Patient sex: M
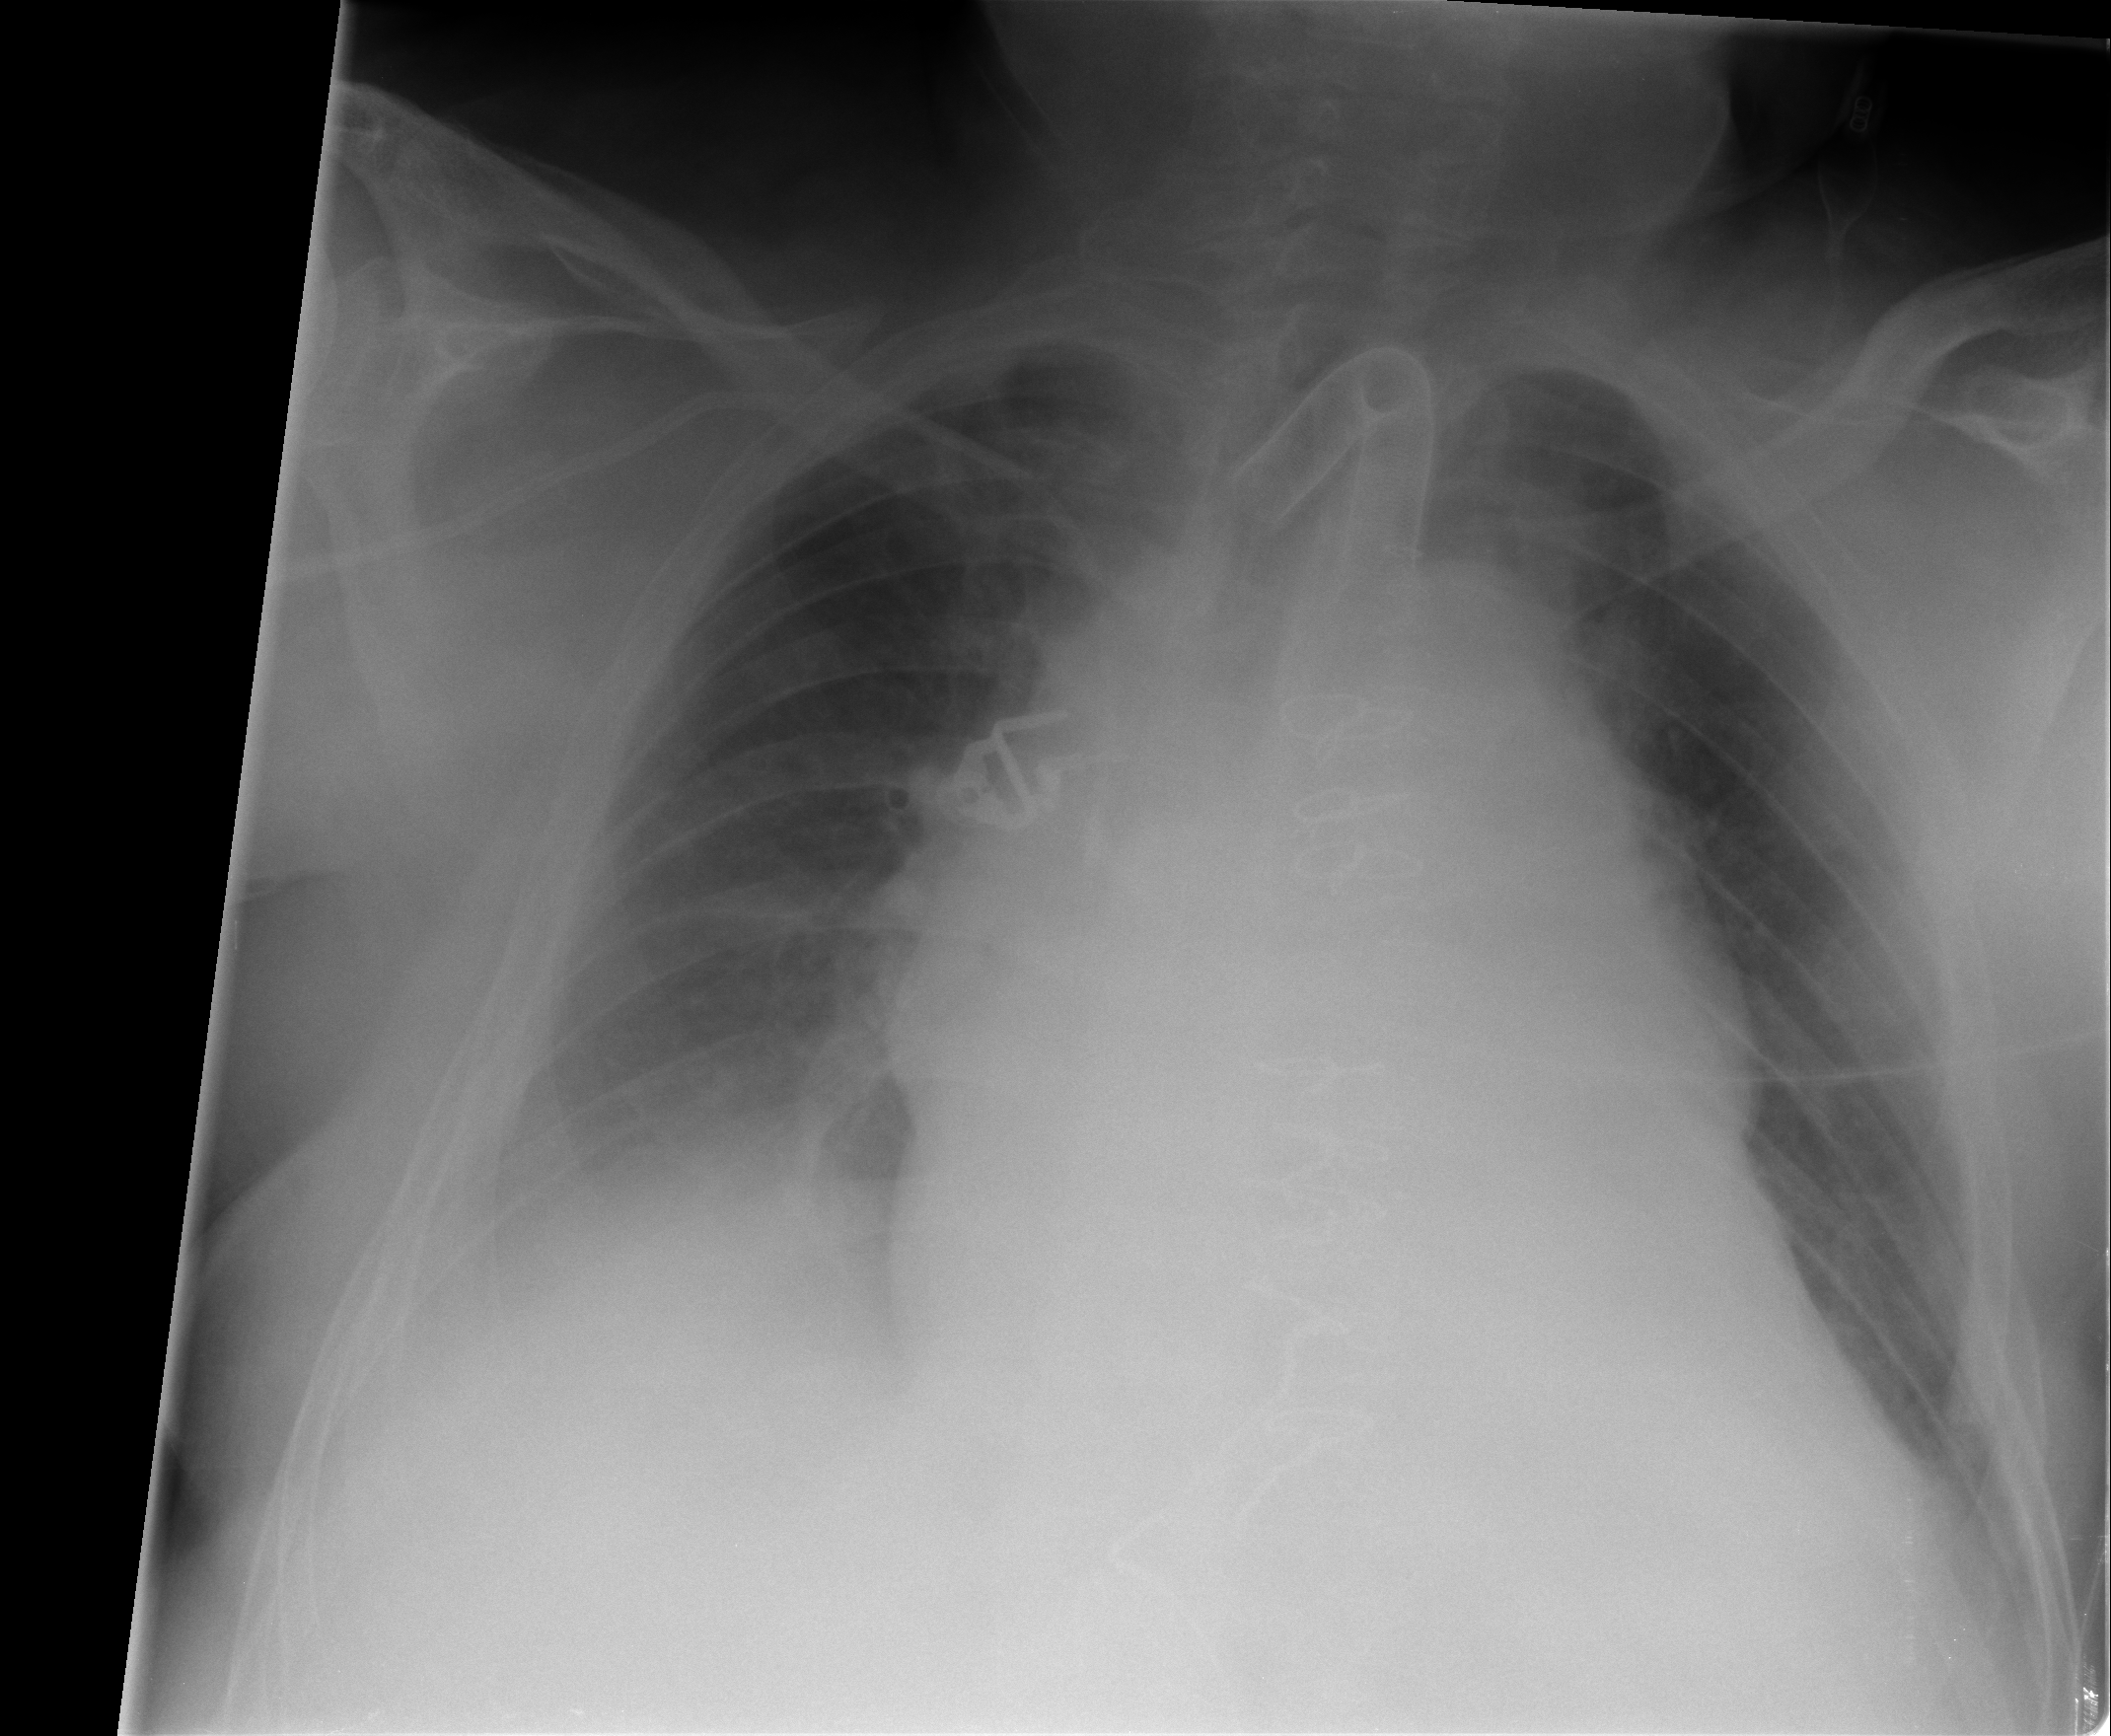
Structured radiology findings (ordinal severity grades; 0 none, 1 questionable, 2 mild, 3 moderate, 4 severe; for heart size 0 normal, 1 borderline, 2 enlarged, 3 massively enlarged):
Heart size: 3
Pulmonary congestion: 0
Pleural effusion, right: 2
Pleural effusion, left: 0
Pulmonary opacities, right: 0
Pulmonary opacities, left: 0
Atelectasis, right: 2
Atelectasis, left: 1